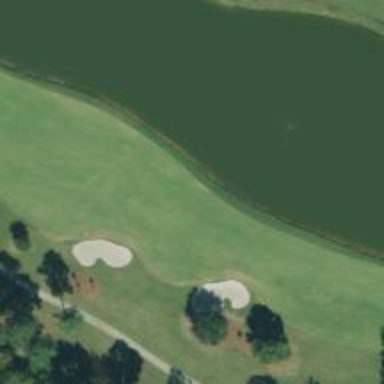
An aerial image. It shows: View of golf hole.